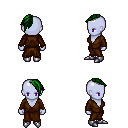
a pixel art fantasy rpg character, female body template, dark elf, purple skin, brown robe, teal pants, green long mohawk hairstyle, metal boots, four views (front, back, left, right), 2x2 character sprite sheet, small pixel art, hard edges, no anti-aliasing